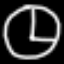
Label: clock